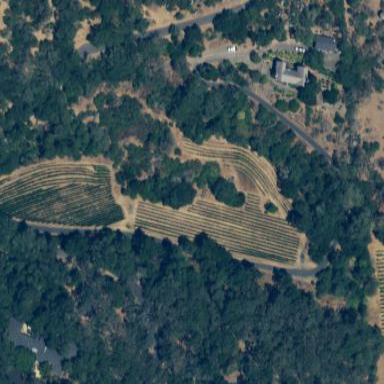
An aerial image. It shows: Vineyard with wine grapes as the main crop.